Question: i am designing a sms application for android. i have been successful in sending and receiving the sms. The only problem i have been facing is the layout of the inbox and outbox of my app. I am putting up a image of what i want output like and what i am actually getting right now. Can anyone guide me in achieving the desired result.
The code i have used to fill the inbox is as below
'''
public class Inbox extends Activity {
@Override
public void onCreate(Bundle savedInstanceState) {
super.onCreate(savedInstanceState);
setContentView(R.layout.activity_inbox);
ListView list = (ListView) findViewById(R.id.list);
List<String> msgList = getSMS();
ArrayAdapter<String> adapter = new ArrayAdapter<String>(this,android.R.layout.simple_list_item_1, msgList);
list.setAdapter(adapter);
}
public List<String> getSMS() {
List<String> sms = new ArrayList<String>();
Uri uriSMSURI = Uri.parse("content://sms/inbox");
Cursor cur = getContentResolver().query(uriSMSURI, null, null, null,null);
while (cur.moveToNext()) {
String address = cur.getString(cur.getColumnIndex("address"));
String body = cur.getString(cur.getColumnIndexOrThrow("body"));
sms.add("Number: " + address + " .Message: " + body);
}
return sms;
}
@Override
public boolean onCreateOptionsMenu(Menu menu) {
getMenuInflater().inflate(R.menu.activity_inbox, menu);
return true;
}
}
'''

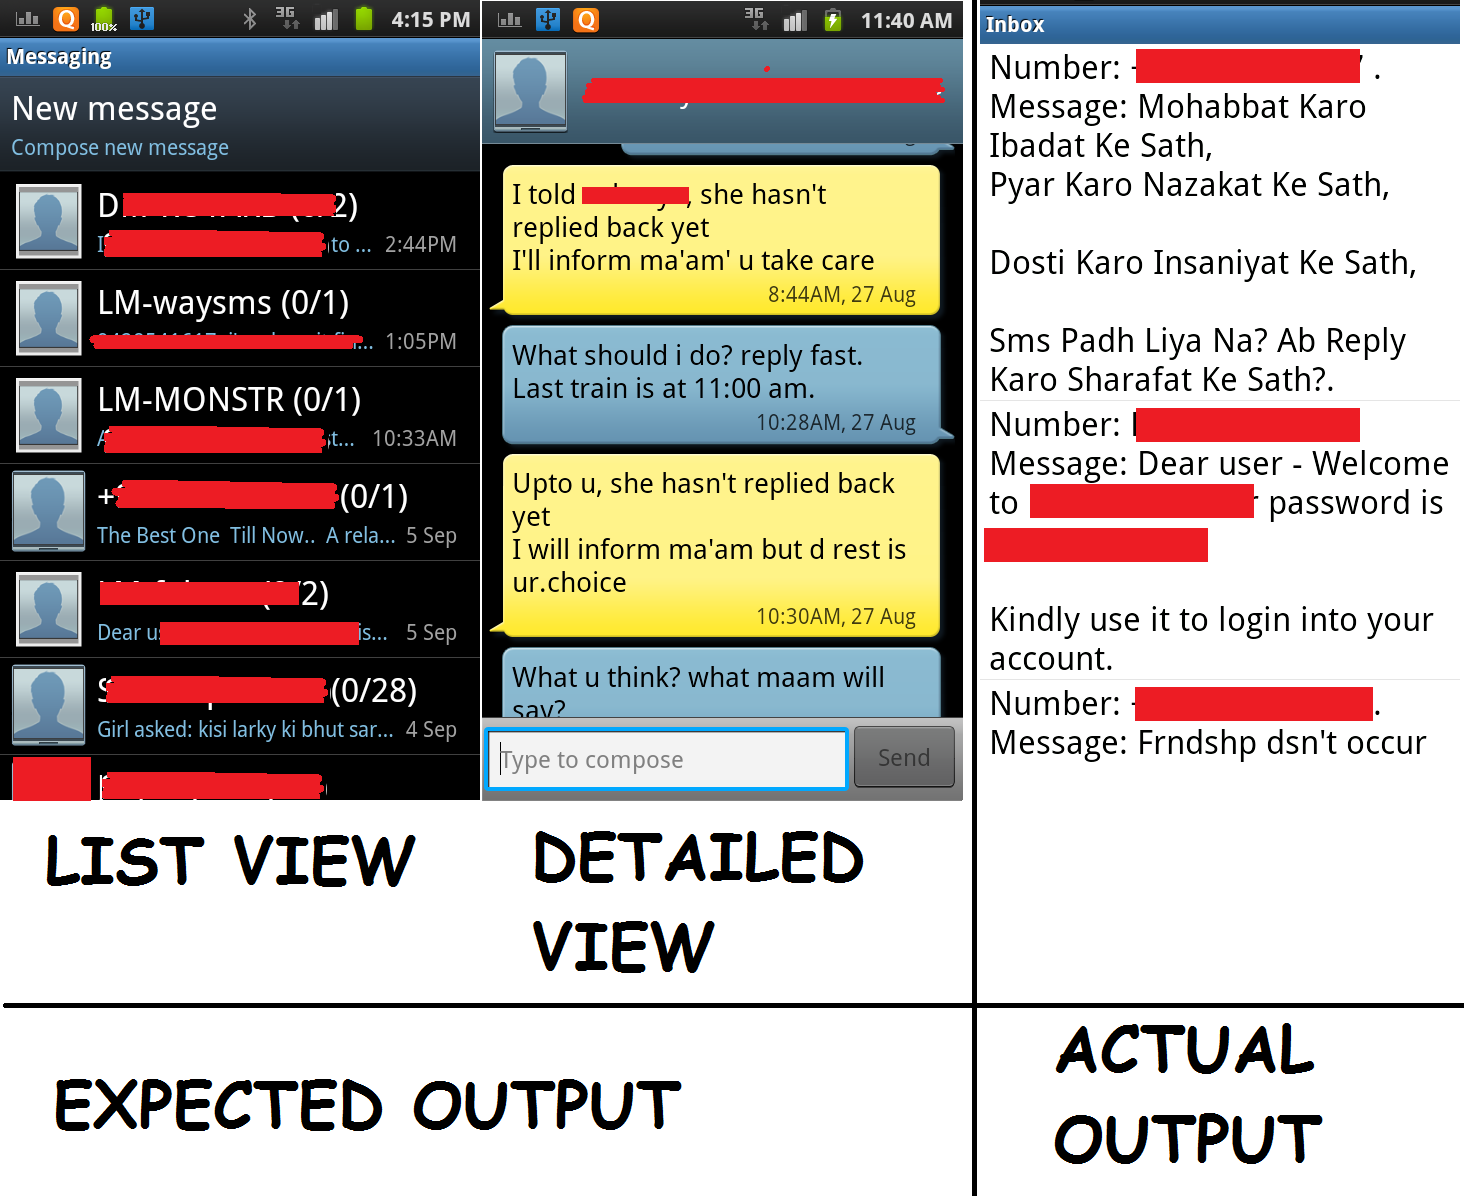
Answer: Create two activities or fragments and get only the number from database in the first and in the second get the messages related to that number and learn how to create custom listviews
Suggested links:
<URL>
<URL>
<URL>